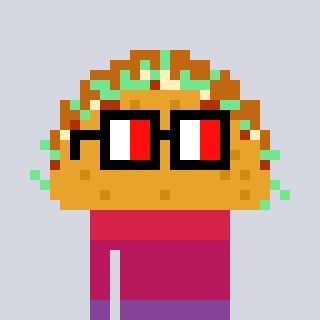
a pixel art character with square glasses with black frames and red eyes, a taco-shaped head and a bluegrey-colored body on a cool background